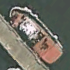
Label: Towing_vessel